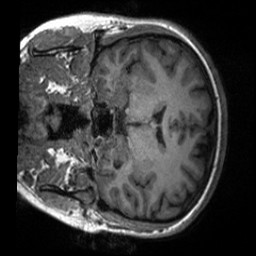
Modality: T1w
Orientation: coronal
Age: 26
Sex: female
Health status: healthy
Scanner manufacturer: siemens
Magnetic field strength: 3 T
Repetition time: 2 s
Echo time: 0.00232 s